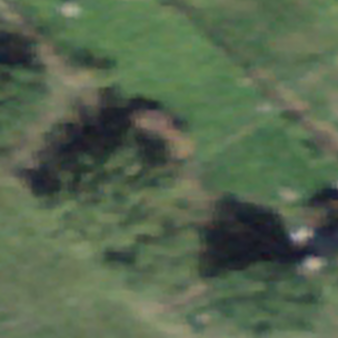
Label: other